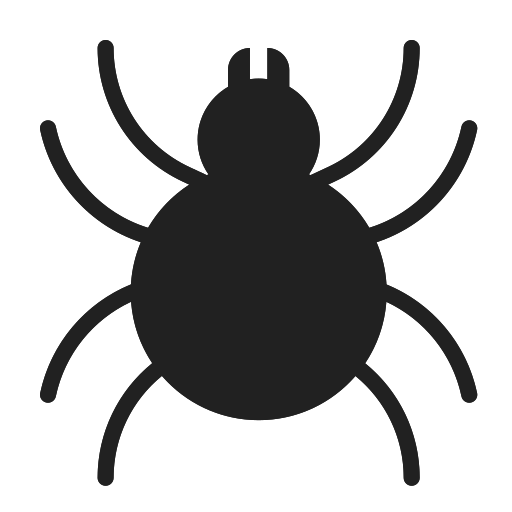
spider high contrast